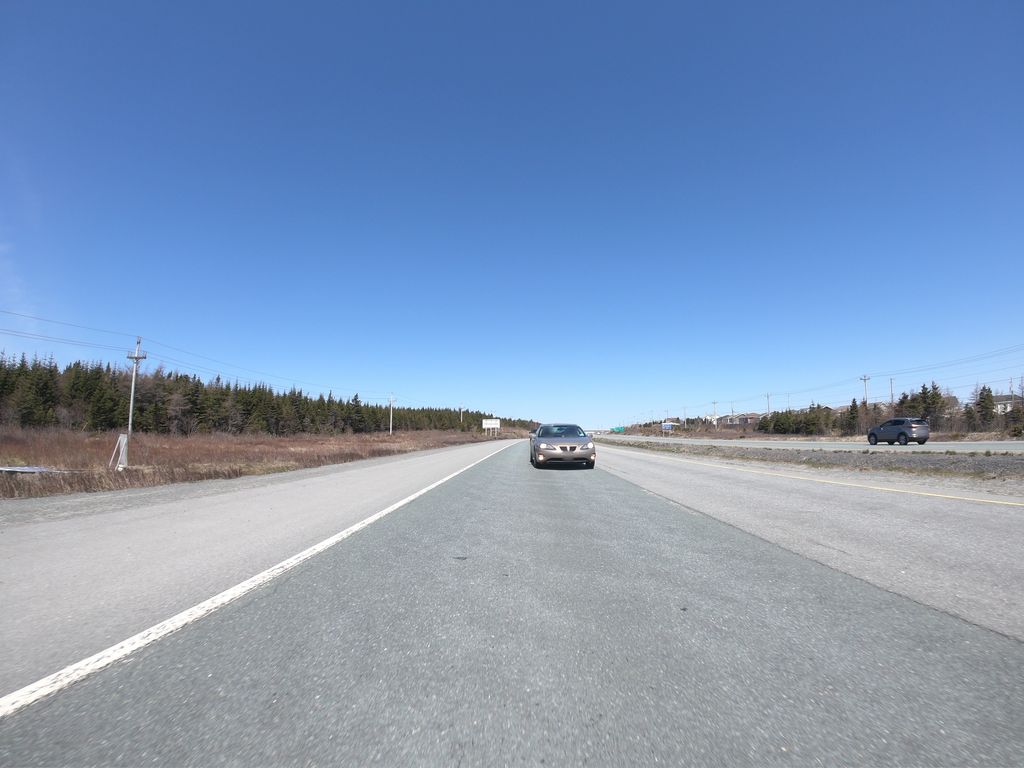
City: st_johns